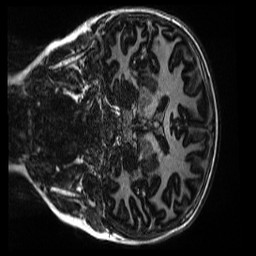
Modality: MP2RAGE
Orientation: coronal
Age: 11
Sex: male
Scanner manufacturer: siemens
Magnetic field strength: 3 T
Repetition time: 4 s
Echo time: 0.00303 s